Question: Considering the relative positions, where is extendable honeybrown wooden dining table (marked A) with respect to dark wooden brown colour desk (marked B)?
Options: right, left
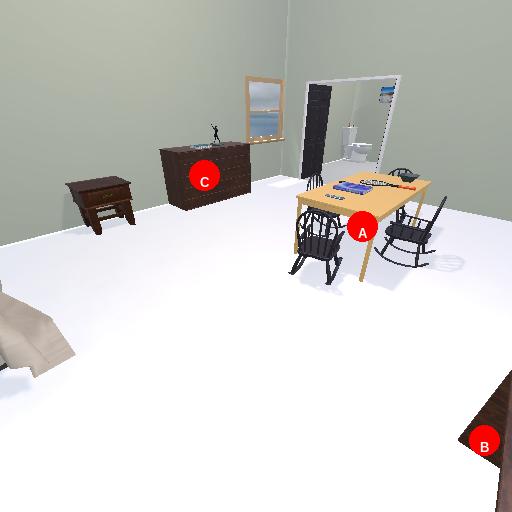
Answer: right